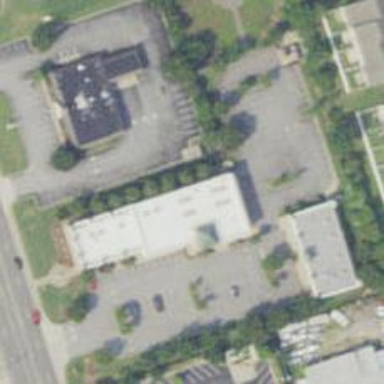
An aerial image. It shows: Healthcare clinic is depicted in the image.